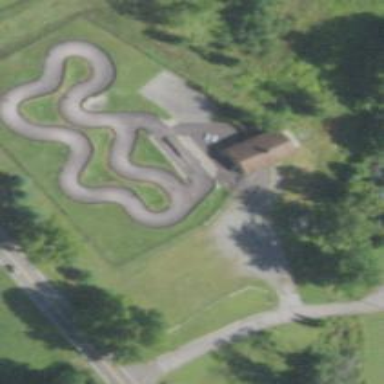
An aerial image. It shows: Karting track for leisure land.